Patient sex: M
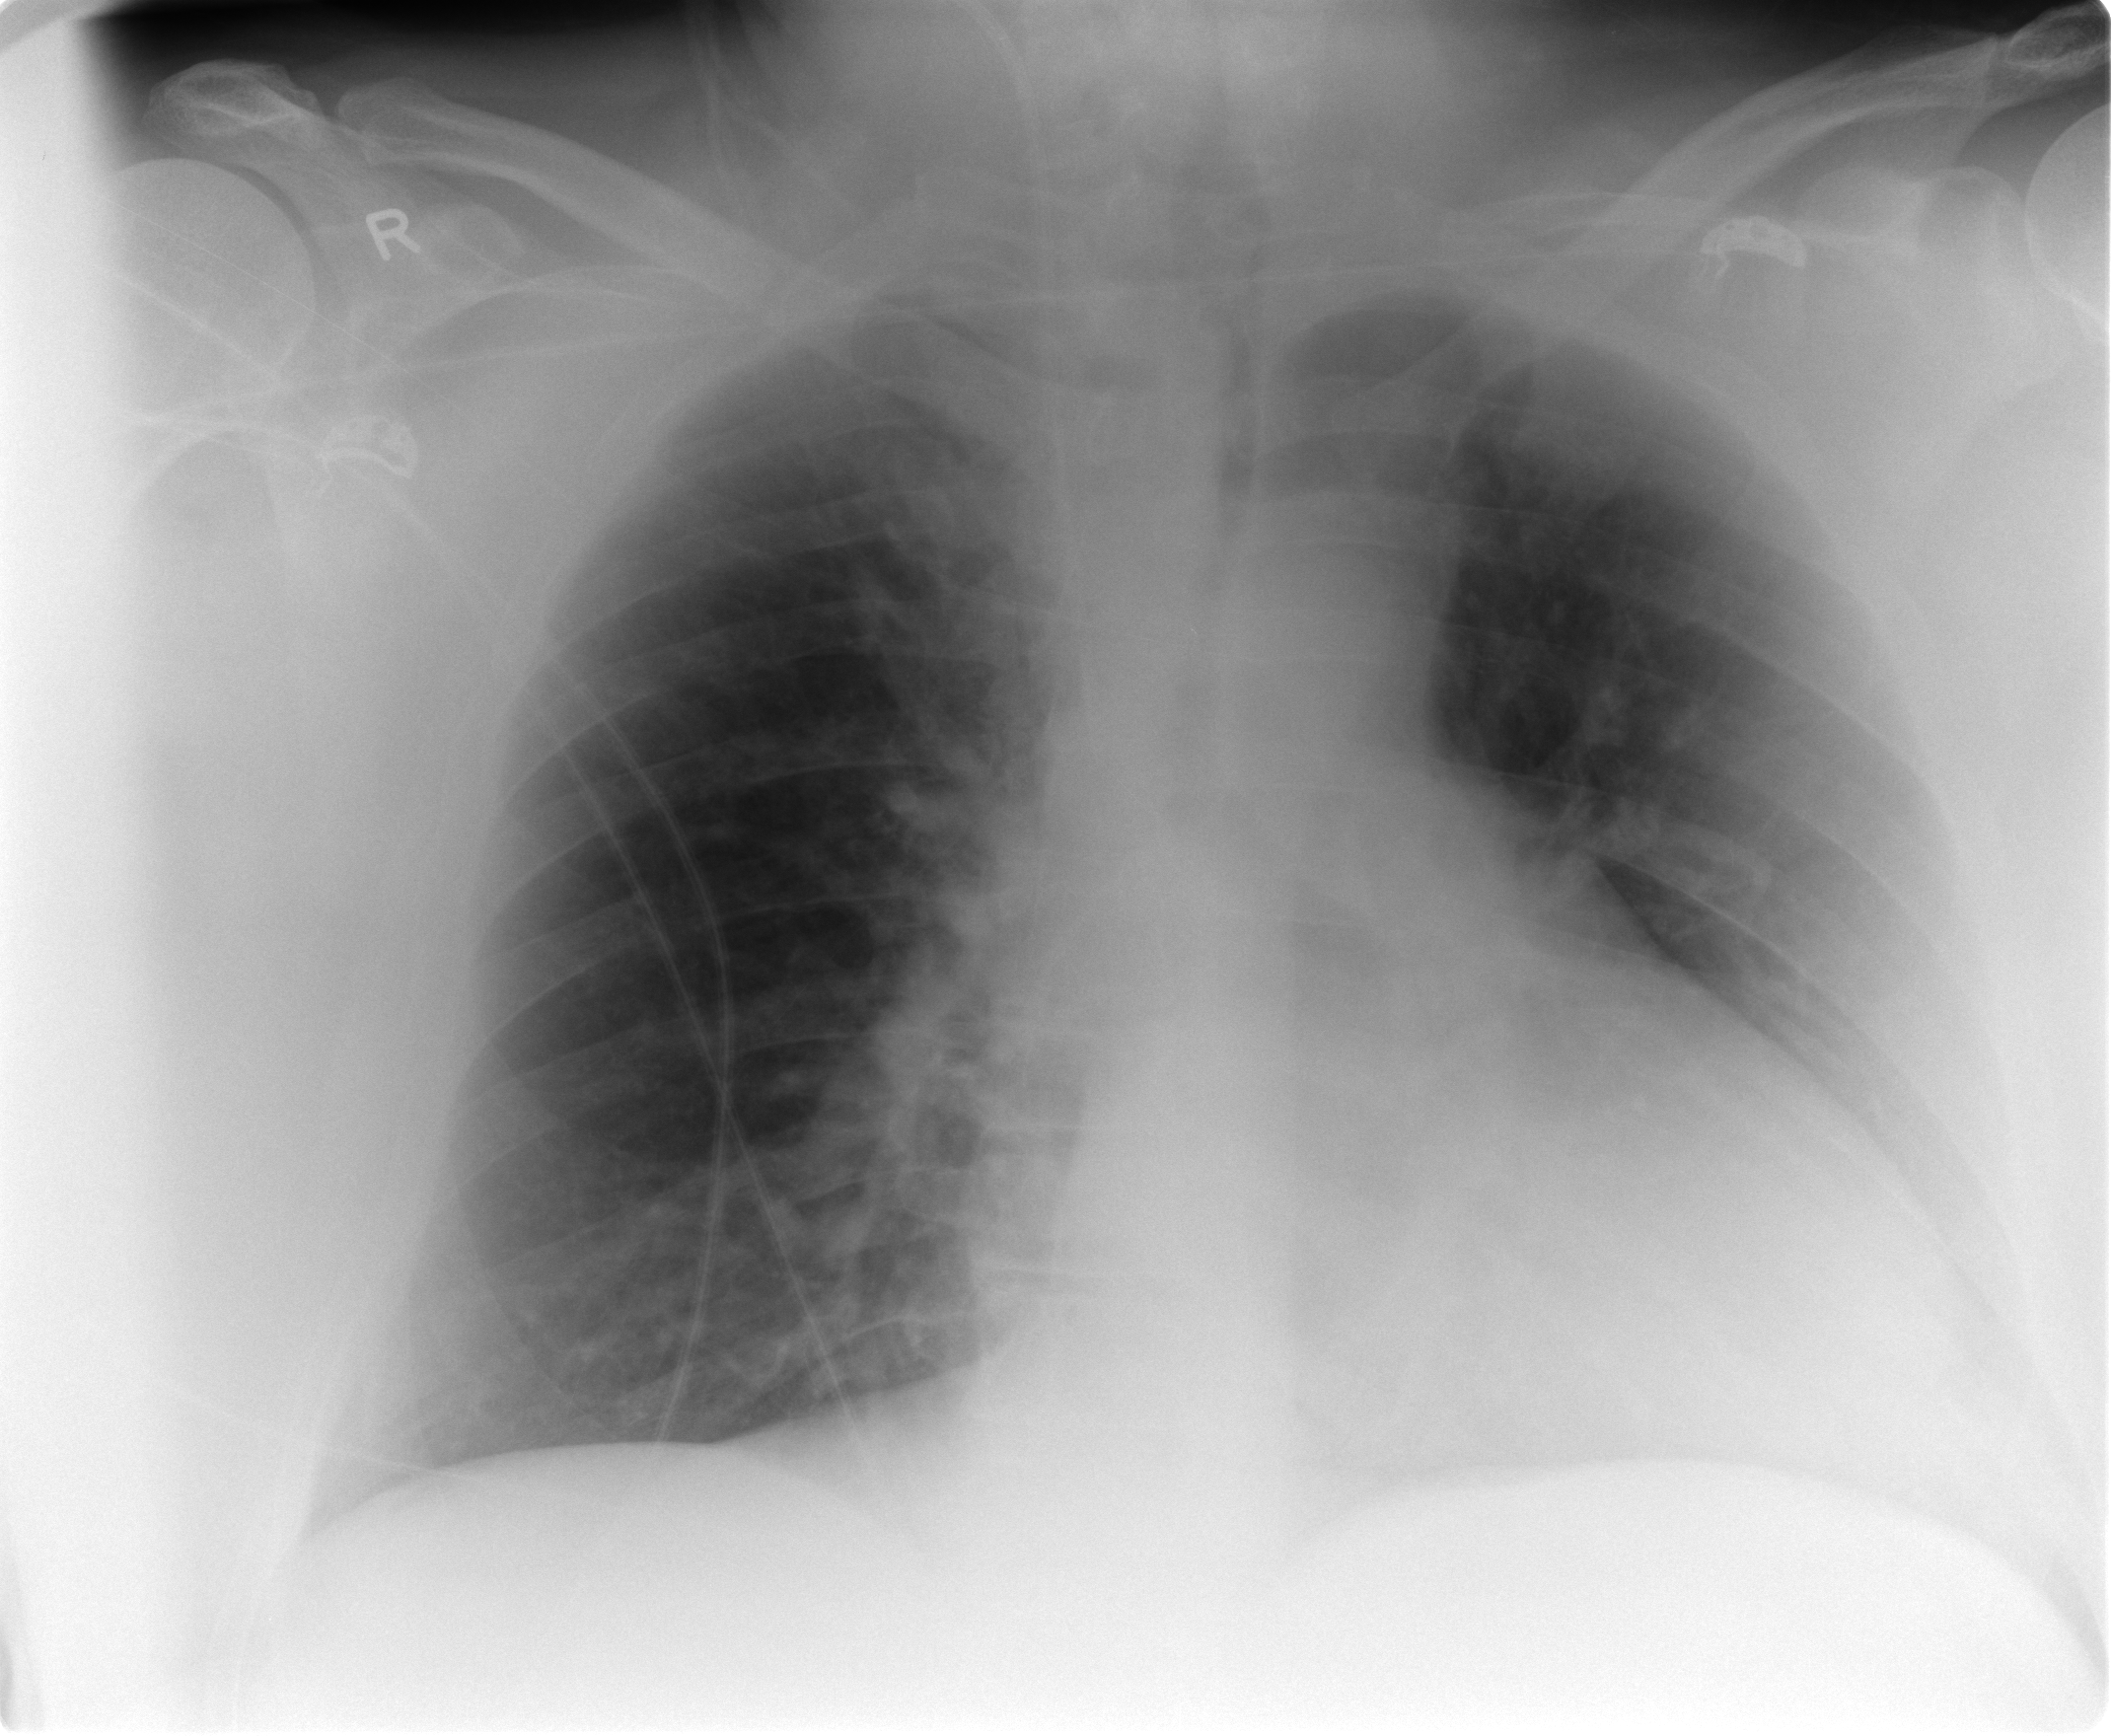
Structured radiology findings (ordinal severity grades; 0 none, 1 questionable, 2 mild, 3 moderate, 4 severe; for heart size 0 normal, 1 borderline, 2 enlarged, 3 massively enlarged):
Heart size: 2
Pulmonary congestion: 2
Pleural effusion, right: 0
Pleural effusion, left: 1
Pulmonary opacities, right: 0
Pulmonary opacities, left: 0
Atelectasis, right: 0
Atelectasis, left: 0